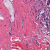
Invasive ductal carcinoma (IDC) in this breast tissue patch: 0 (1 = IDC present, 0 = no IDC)